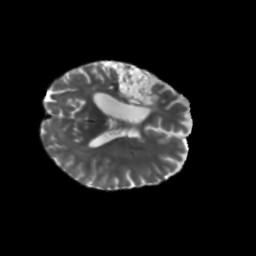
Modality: T2w
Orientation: axial
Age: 56
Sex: female
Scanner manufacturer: siemens
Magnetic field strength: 3 T
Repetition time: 5.25 s
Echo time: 0.08 s